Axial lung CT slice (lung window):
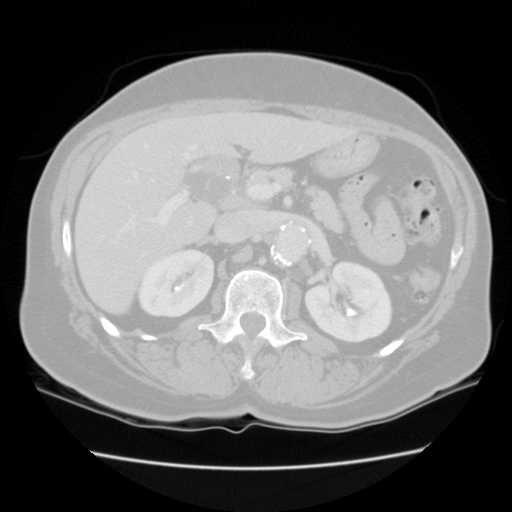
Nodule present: no